Breast ultrasound image
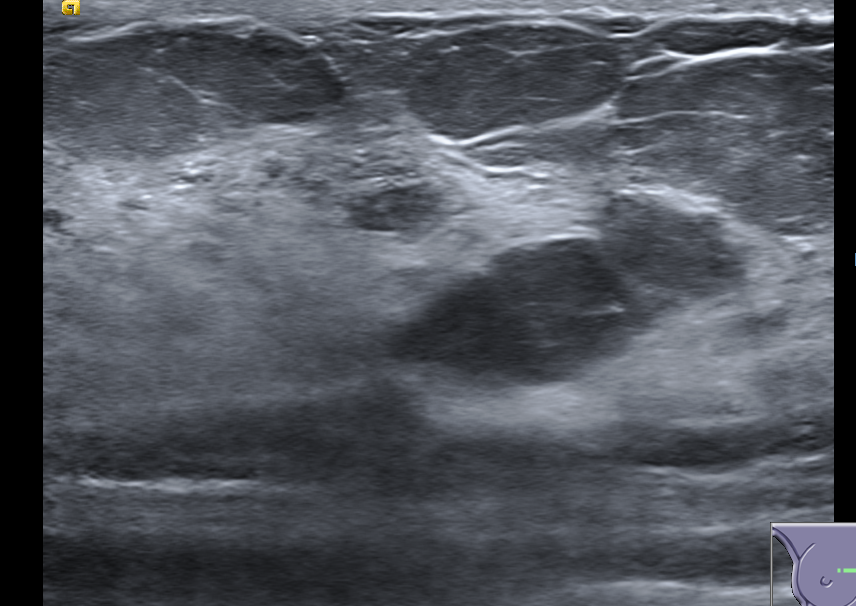
Diagnosis: benign